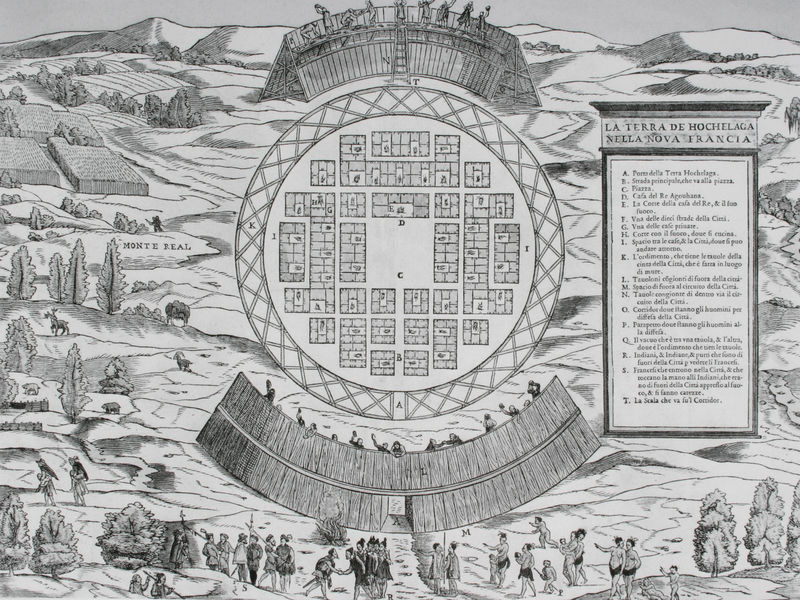
Titel: Die Huron Stadt Hochelaga
Künstler: Giovanni Battista Ramusio
Standort: Ottawa (Canada)
Institution: Public Archives of Canada
Schlagwörter: baum, mann, weiß, bäume, landschaft, menschen, stadt, frankreich, grau, holz, schwarz, zeichnung, anlage, gebäude, park, schirm, tiere, muster, architektur, rahmen, erde, feld, felder, hügel, land, bauern, kreis, oval, pferd, reiter, rund, schrift, papier, berge, flächen, dorf, mauer, grafik, hochgebirge, amerika, platz, figuren, leiter, tafel, aufsicht, eingang, gerüst, weiden, rechteck, festung, druck, schwarz weiß, radierung, stich, text, buchstaben, entwurf, schema, tribühne, kasten, china, geometrisch, karte, handwerker, hirsch, mittelalter, landscahft, stadtmauer, plan, begrüßung, ziege, kästchen, bau, raster, beschreibung, legende, riss, grundriss, winken, rahmenr, bauzeichnung, bauplan, wall, latein, lageplan, planung, schrifttafel, stadtplan, echtecke, baum bäume, kolonial, indianer, ureinwohner, südamerika, sitzplan, ruck, keis, einheimische, europäer, zimmerleute, monte, idealstadt, terra, galbkreis